RGB frame:
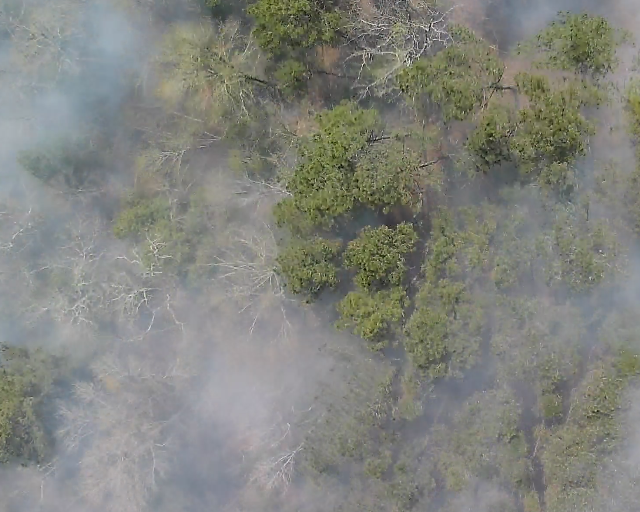
Thermal frame:
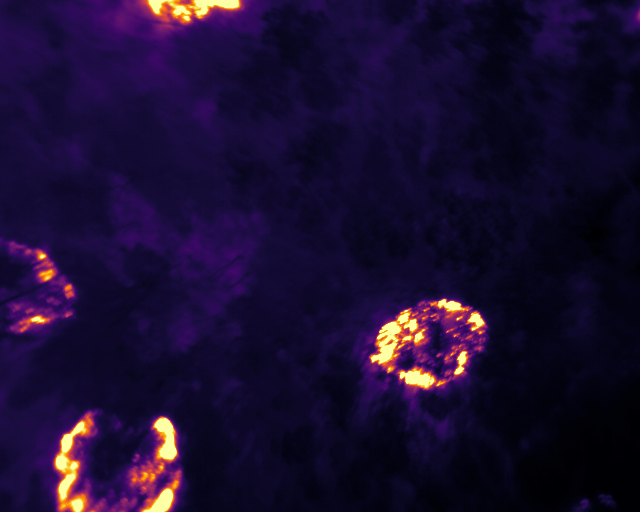
Captured: 2026-02-26 02:30:21
Pixels at or above 80 °C: 5739 (fraction of frame: 0.01751)